Question: Getting the below error while starting DDMS first time in Ubuntu 12.04

Added the follwing lines to ~/.bashrc
'''
export PATH=${PATH}:~/android-sdk-linux/tools
export PATH=${PATH}:~/android-sdk-linux/platform-tools
'''
Please help me get going with DDMS on Ubuntu 12.04.
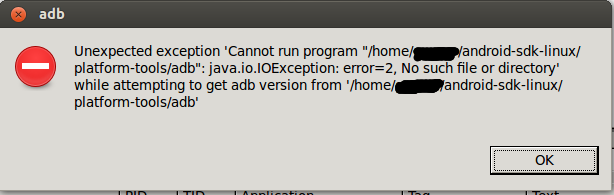
Answer: Did you try the below
If you are running a 64-bit distribution on your development machine, you need to install the ia32-libs package using apt-get::
Open your terminal and wonlaod using the following command
'''
apt-get install ia32-libs
'''
<URL>